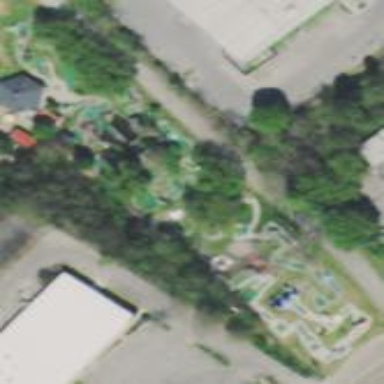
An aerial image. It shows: Miniature golf leisure land.